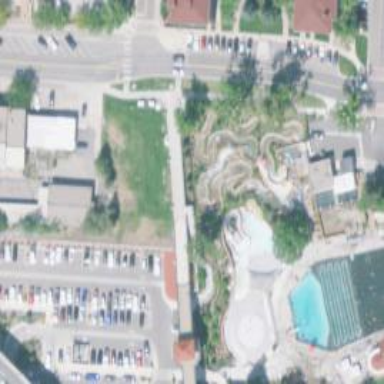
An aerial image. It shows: Water slide attraction.